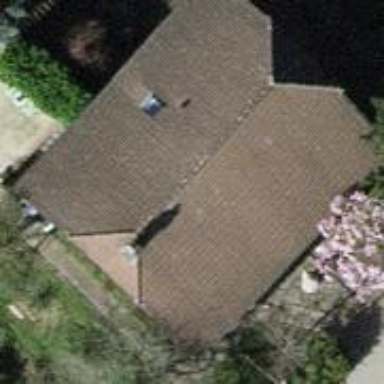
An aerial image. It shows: Detached building with hipped roof.